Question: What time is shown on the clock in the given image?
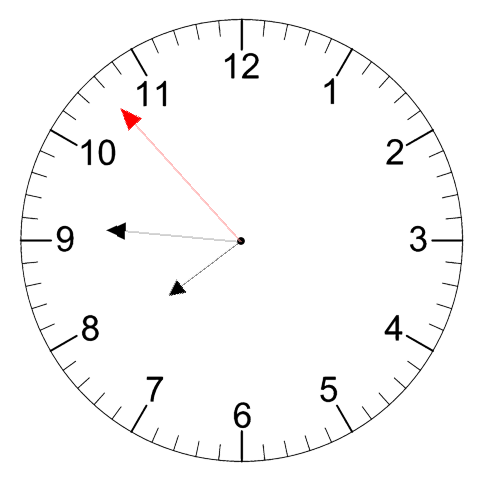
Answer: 07:45:53